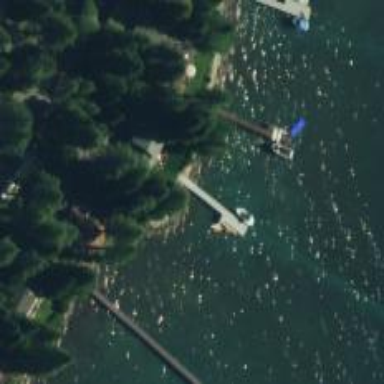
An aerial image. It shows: Man-made pier.